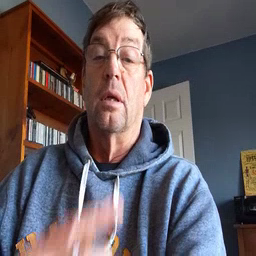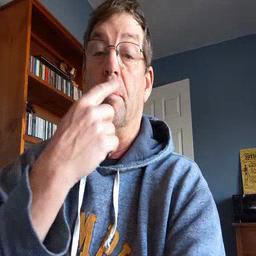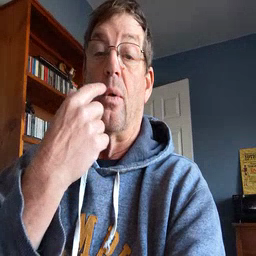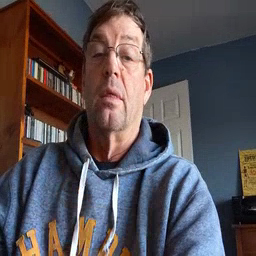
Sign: mouth